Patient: sex F, age 46
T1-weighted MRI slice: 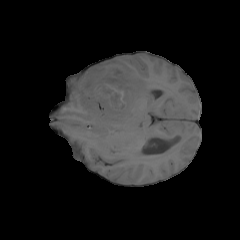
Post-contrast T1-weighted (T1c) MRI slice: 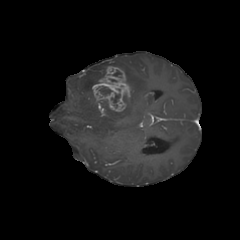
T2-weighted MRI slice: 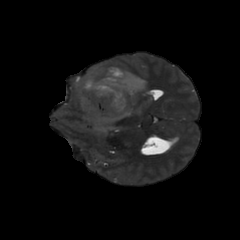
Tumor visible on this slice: yes
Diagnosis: Glioblastoma, IDH-wildtype
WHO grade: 4